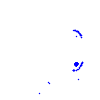
Particle: proton